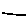
Label: line